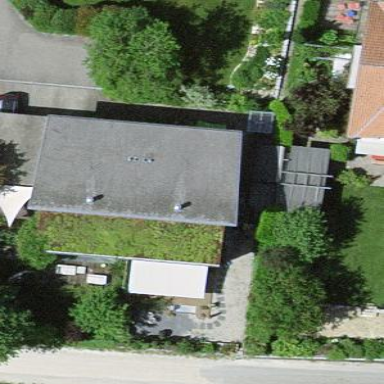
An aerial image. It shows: Residential building.